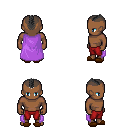
a pixel art fantasy rpg character, male body template, human, dark skin, lavender cape, red pants, gray short mohawk hairstyle, brown slippers, four views (front, back, left, right), 2x2 character sprite sheet, small pixel art, hard edges, no anti-aliasing